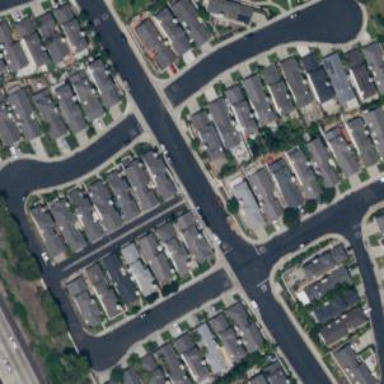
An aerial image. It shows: Alley classified as service road.